Interaction volume radius: 10 \u00c5
Interaction volume height: 10 \u00c5
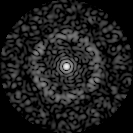
Disorder parameter: 0.7896